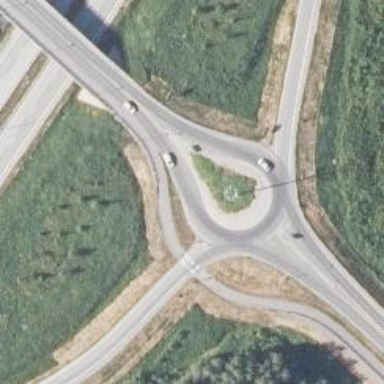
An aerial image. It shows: Secondary road made of asphalt leading to roundabout.